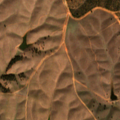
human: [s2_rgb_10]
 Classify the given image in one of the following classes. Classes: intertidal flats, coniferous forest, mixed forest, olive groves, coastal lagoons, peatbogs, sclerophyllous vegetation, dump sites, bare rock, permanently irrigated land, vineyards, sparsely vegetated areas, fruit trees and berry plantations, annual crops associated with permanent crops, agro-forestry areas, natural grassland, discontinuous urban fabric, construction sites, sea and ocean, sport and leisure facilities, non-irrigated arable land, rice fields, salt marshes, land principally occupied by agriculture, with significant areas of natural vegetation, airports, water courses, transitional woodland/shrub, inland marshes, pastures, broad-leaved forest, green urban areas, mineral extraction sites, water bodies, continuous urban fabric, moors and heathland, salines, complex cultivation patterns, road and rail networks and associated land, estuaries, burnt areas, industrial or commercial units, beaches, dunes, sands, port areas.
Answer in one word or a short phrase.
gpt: non-irrigated arable land, pastures, transitional woodland/shrub